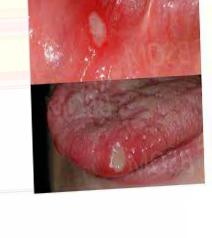
Condition: Mouth Ulcer